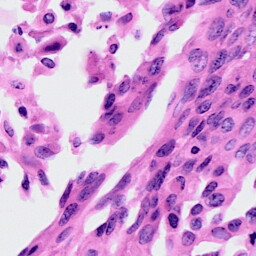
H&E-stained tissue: Cervix